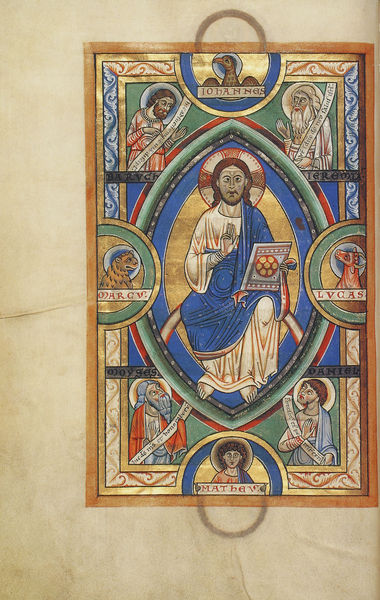
Titel: Stammheim Missale, Hildesheim
Schlagwörter: adler, blau, gott, hand, mann, vogel, gelb, grün, bunt, rot, tiere, malerei, bart, bibel, johannes, rahmen, täufer, herr, kirche, geistlicher, gold, mantel, engel, schrift, farben, moses, buch, glaube, religion, seite, gebet, pergament, heiligenschein, christus, jesus, jesus christus, mittelalter, segnen, heiliger, löwe, heilige, david, ochse, stier, ikone, ochs, markus, mandorla, segensgestus, daniel, apostel, buchmalerei, evangelisten, evangeliar, perikopen, weltenrichter, lukas, marcus, propheten, matthäus, evangelien, segnend, lucas, jsus, bibelseite, jeremias, iohannes, mattheus, och, mathes, matheus